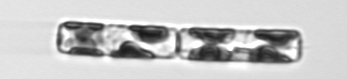
Label: Guinardia_delicatula